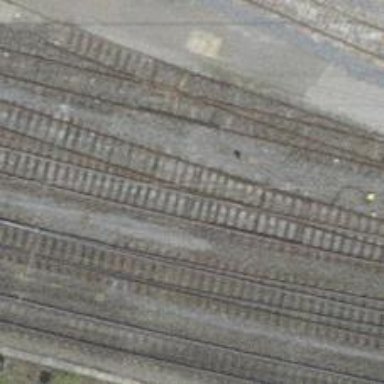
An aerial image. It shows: Single-track electrified railway siding with contact line.